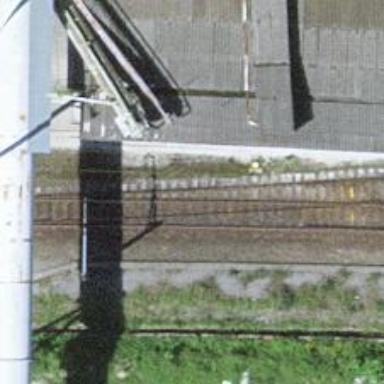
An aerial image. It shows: Single-track railway spur.